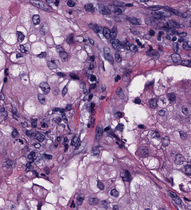
Tumor epithelial tissue: yes
Tumor-associated stroma tissue: no
Normal tissue: no